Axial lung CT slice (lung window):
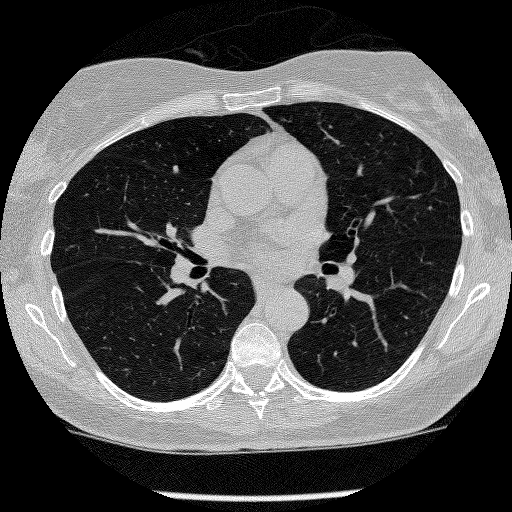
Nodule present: no